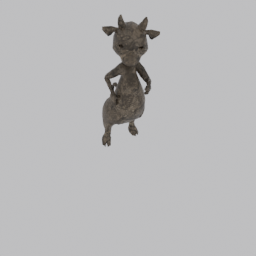
Label: decoration